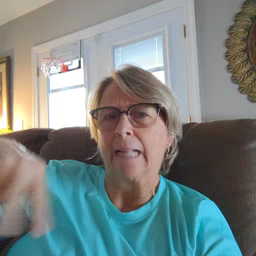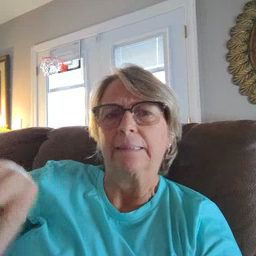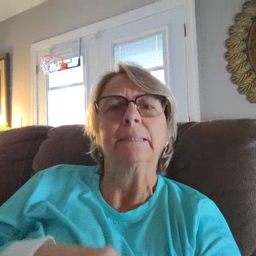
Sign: dance